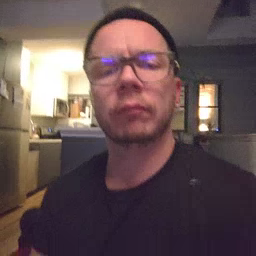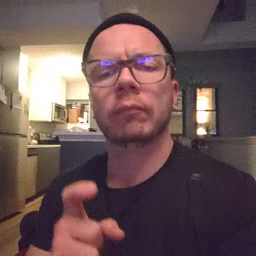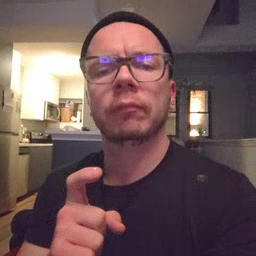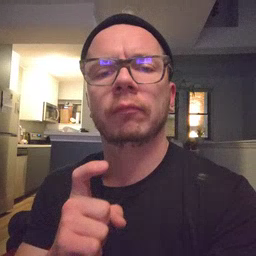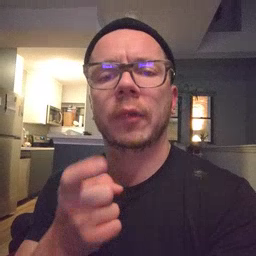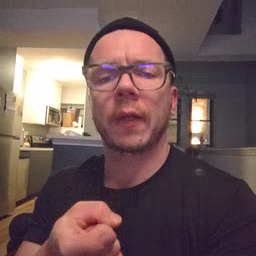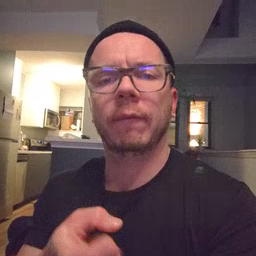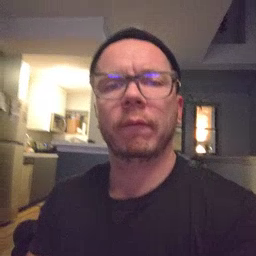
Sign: give